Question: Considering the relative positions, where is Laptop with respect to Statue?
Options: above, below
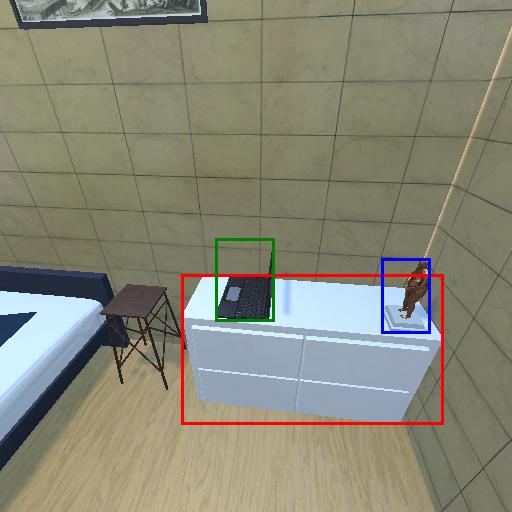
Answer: above